Question: The test that I'm running simply takes a .net object serializes it to a json string. I then take that string and attempt to deserialize it back into a .net object. The string that is being serialized looks good, but for some reason, deserialization is failing on two properties, an int and a DateTime
These are the .net properties being used:
'''
public string TokenString { get; set; }
public TokenUsage TokenUsage { get; set; }
public string TokenType { get; set; }
public string UserId { get; set; }
public DateTime Expires { get; private set; }
public int ExpiresIn { get; private set; }
'''
And this is the json that is being serialized:
'''
{
"TokenString":"encryptedtoken",
"TokenUsage":300,
"TokenType":"Bearer",
"UserId":"myId",
"Expires":"2013-07-05T11:28:18.4179133Z",
"ExpiresIn":3600,
"IsExpired":false
}
'''
And here's the inspector, following deserialization of that very string:

As you can see, most everything is good. Token usage (an enum) seems to have even deserialized correctly. I'm not doing anything fancy in the serialize/deserialize area. Just 'JsonConvert.Serialize(myObject)' and 'JsonConvert.Deserialize<MyObject>(jsonString)'
Any ideas?
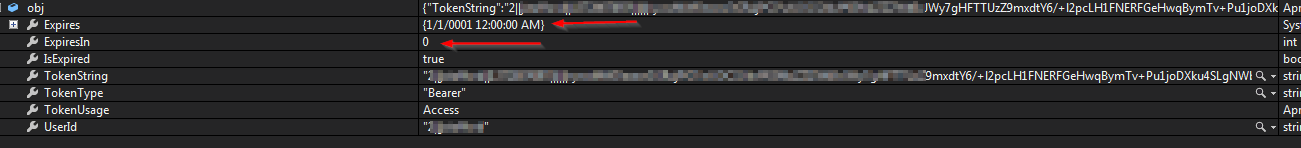
Answer: Those two fields have private setters. If you want to use private setters, then you can update your contract resolver to allow this, as described in <URL>.
There are some other techniques described <URL>.
The easiest of which is to mark your properties with '[JsonProperty]' like this:
'''
[JsonProperty]
public DateTime Expires { get; private set; }
[JsonProperty]
public int ExpiresIn { get; private set; }
'''